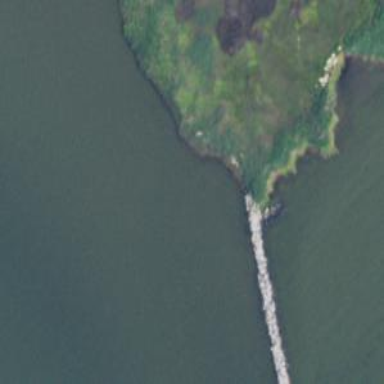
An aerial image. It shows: Breakwater structure.